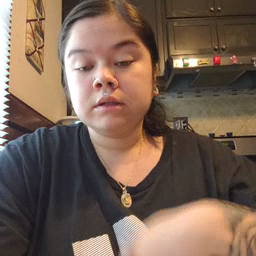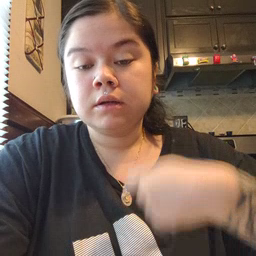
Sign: zipper